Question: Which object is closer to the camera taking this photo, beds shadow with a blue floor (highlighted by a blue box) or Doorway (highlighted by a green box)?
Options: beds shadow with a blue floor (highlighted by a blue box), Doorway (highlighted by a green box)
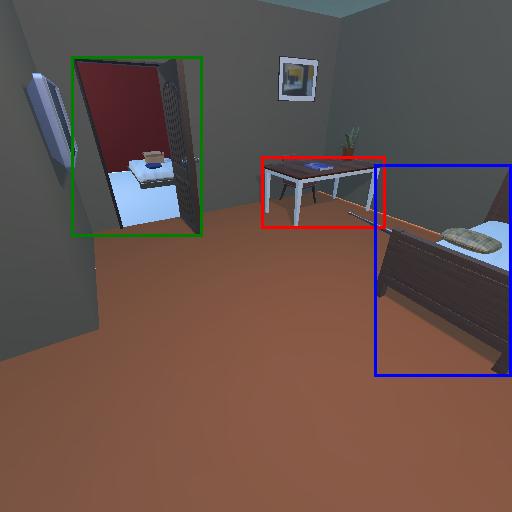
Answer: beds shadow with a blue floor (highlighted by a blue box)